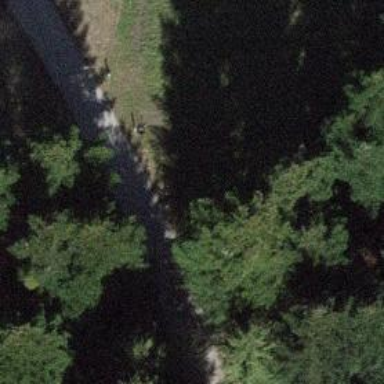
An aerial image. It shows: Service road with grade 1 tracktype.